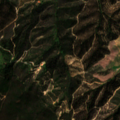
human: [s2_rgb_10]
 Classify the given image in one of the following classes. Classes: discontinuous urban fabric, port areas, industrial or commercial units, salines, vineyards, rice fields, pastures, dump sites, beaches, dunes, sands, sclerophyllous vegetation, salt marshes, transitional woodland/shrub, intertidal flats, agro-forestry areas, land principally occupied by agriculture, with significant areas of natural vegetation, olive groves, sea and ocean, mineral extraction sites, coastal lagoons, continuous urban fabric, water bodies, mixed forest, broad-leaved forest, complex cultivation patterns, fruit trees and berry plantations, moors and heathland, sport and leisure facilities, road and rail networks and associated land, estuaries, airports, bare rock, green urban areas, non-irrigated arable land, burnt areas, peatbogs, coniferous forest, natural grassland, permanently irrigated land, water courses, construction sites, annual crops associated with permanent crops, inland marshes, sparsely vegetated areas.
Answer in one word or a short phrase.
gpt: land principally occupied by agriculture, with significant areas of natural vegetation, broad-leaved forest, sclerophyllous vegetation